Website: lowes
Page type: address-validator
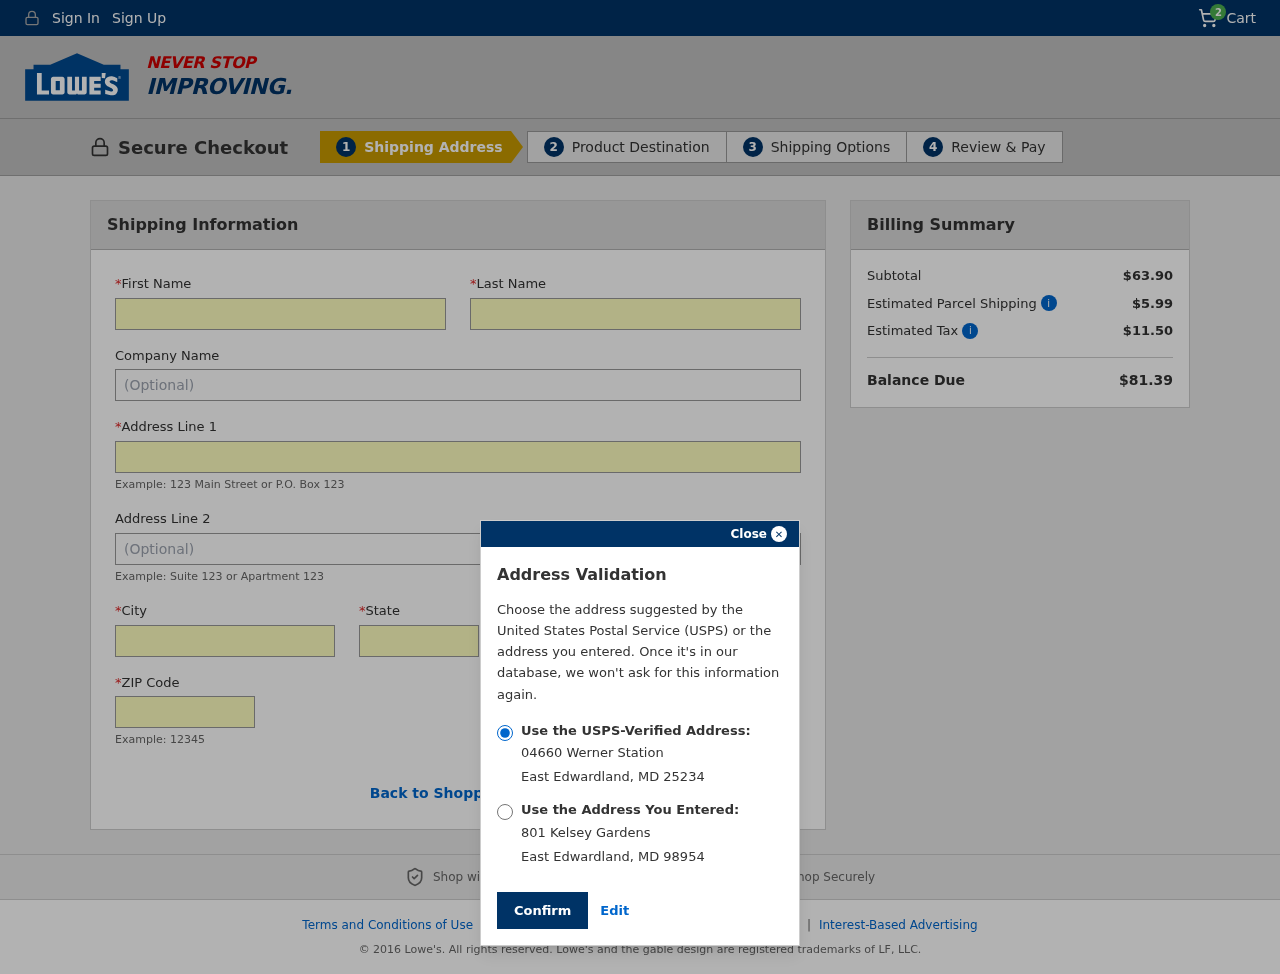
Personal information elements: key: PII_CITY
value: East Edwardland
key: PII_COMPANY
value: Thompson Group
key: PII_FIRSTNAME
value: Joshua
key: PII_LASTNAME
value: Smith
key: PII_POSTCODE
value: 25234
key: PII_POSTCODE2
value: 98954
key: PII_STATE
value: Maryland
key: PII_STATE_ABBR
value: MD
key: PII_STREET
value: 04660 Werner Station
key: PII_STREET2
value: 801 Kelsey Gardens
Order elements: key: ORDER_NUM_ITEMS
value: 2
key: ORDER_SUBTOTAL
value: $63.90
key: ORDER_SHIPPING_COST
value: $5.99
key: ORDER_TAX
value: $11.50
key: ORDER_TOTAL
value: $81.39